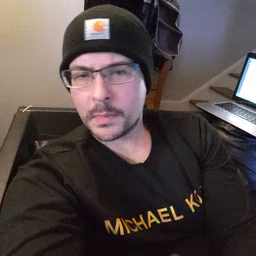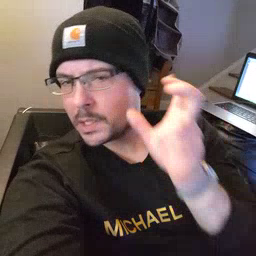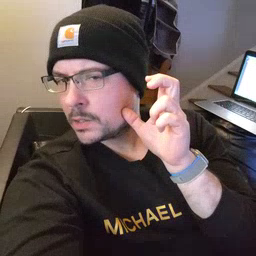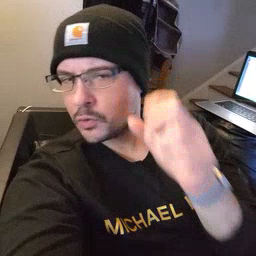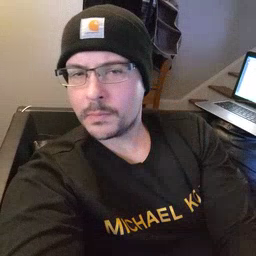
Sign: hear